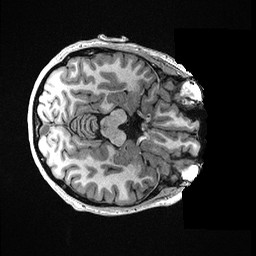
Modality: T1w
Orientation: axial
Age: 47
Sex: female
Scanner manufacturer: ge
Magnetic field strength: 3 T
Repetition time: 0.006952 s
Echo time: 0.00292 s